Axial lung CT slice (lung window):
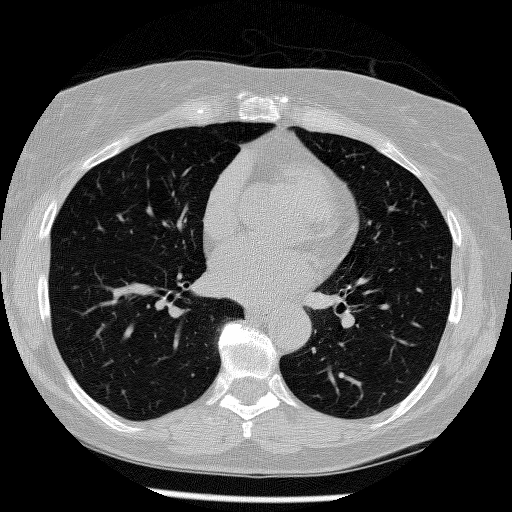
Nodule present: no